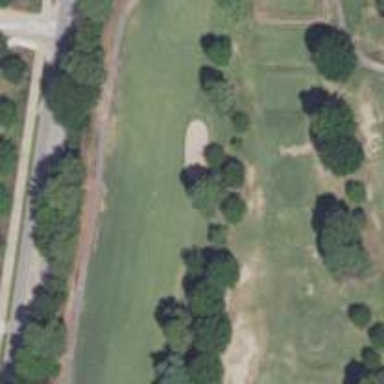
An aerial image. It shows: Golf hole.